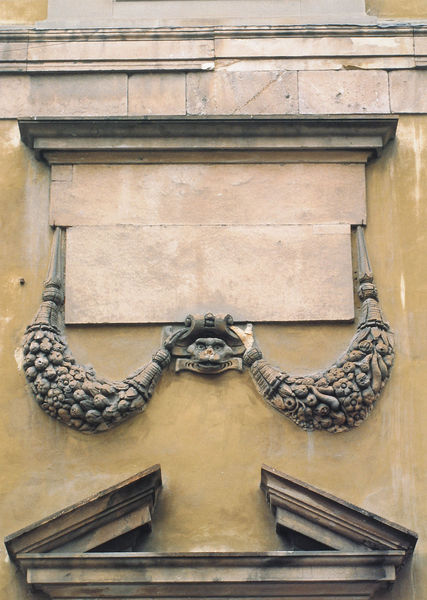
Titel: Rathaus in Lucca
Künstler: Bartolomeo Ammannati
Standort: Lucca, Rathaus (EU - I)
Schlagwörter: kopf, blumen, schmuck, säule, tür, obst, mütze, wand, architektur, barock, sockel, stein, kirche, girlande, schrift, fassade, giebel, bordüre, dekor, ornamente, antike, architrav, fries, sims, sandstein, fresko, grotesk, türtock